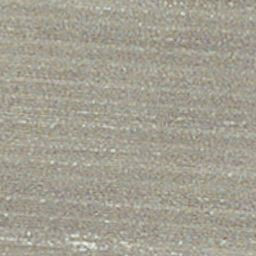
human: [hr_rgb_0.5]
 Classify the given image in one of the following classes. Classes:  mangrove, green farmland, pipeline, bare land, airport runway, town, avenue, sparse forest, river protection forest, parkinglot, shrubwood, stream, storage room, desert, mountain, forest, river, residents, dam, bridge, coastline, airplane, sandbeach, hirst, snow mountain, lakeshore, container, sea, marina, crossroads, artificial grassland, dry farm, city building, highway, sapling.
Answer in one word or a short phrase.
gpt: dry farm